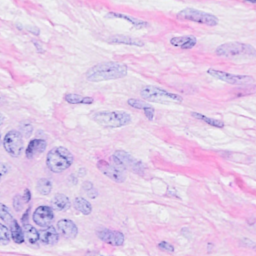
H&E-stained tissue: Breast